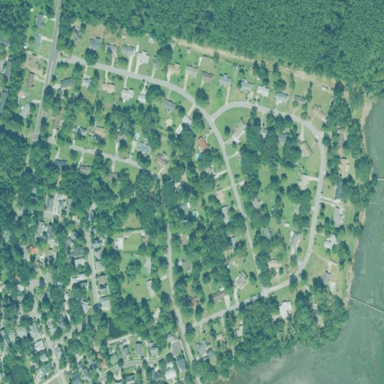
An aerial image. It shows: Residential area in subdivision.